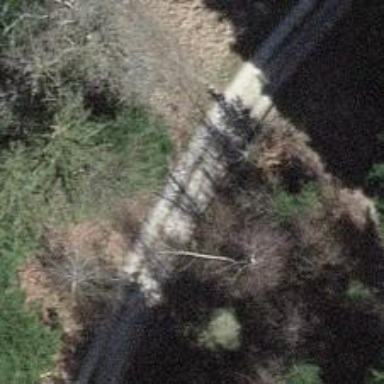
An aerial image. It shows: Path.